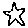
Label: star